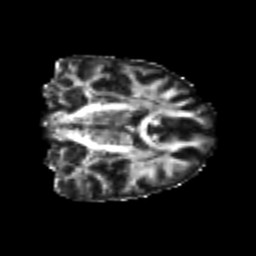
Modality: FA
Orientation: coronal
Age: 26
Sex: female
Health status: healthy
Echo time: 0.074 s